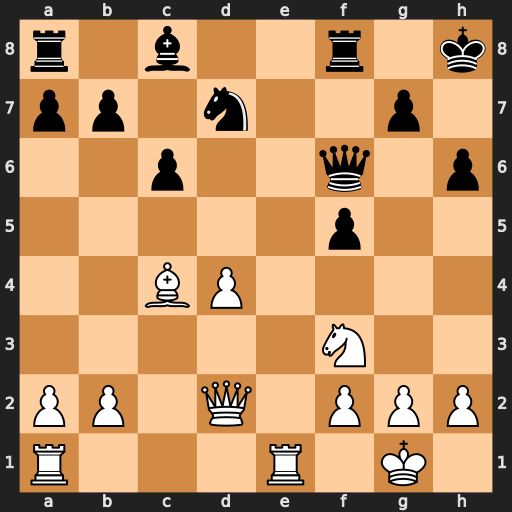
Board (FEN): r1b2r1k/pp1n2p1/2p2q1p/5p2/2BP4/5N2/PP1Q1PPP/R3R1K1
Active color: w
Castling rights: -
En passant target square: -
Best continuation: Re6 Nb6 Rxf6